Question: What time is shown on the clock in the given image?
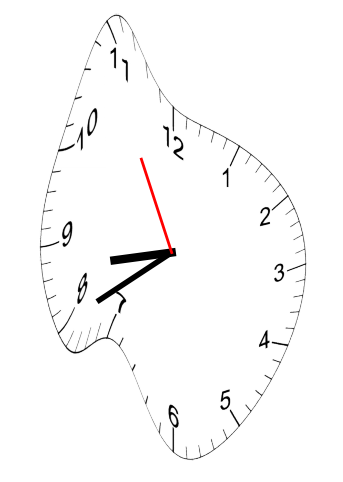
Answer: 08:39:55